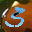
Label: 3